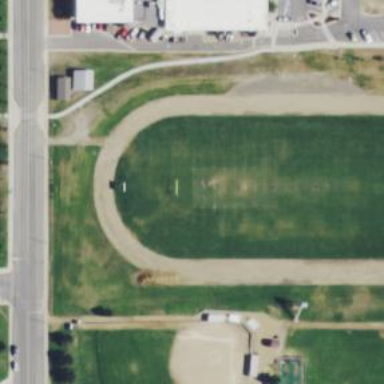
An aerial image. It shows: American football pitch for leisure and sport activities.